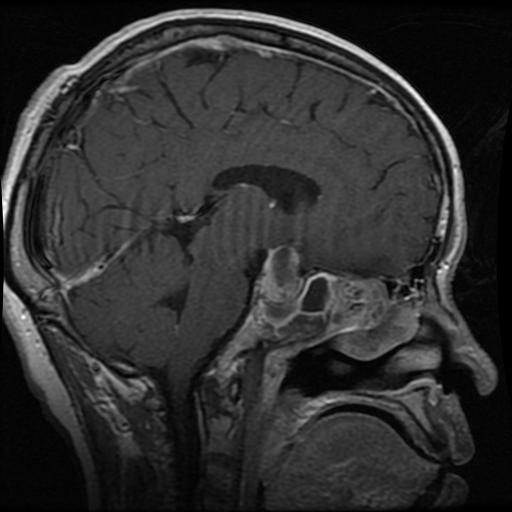
Label: pituitary